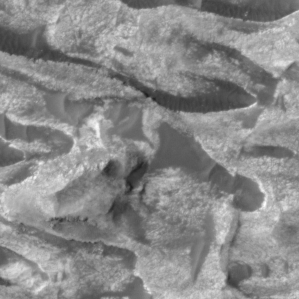
Label: non_frost